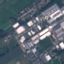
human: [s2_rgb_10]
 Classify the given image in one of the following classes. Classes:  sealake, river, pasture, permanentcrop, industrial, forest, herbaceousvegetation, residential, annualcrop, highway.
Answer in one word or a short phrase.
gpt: Industrial